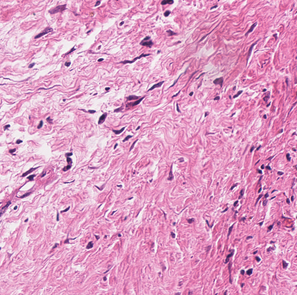
Tumor epithelial tissue: no
Tumor-associated stroma tissue: yes
Normal tissue: no